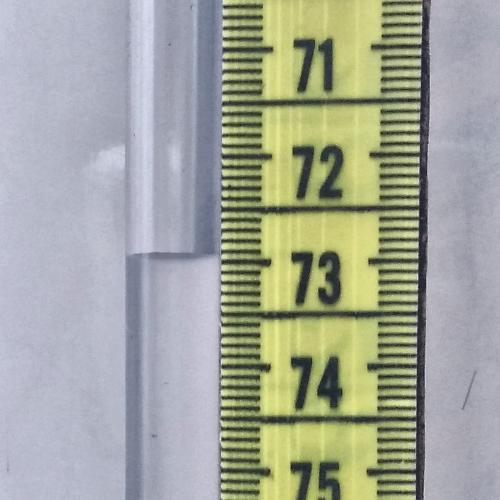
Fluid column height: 72.9 cm